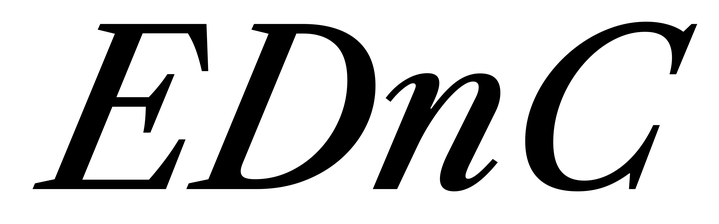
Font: LibreCaslonText-Italic_Medium_Italic